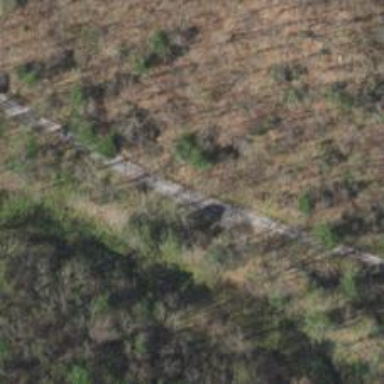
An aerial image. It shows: Unclassified road.